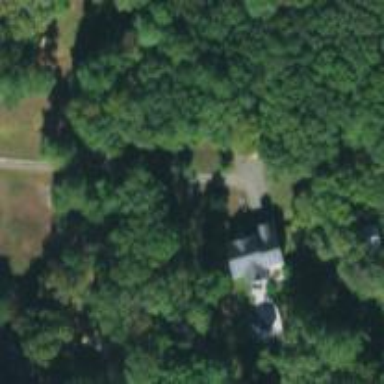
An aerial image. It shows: Driveway leading to service road.